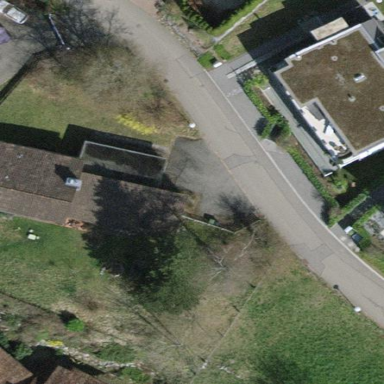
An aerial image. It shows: Detached building.